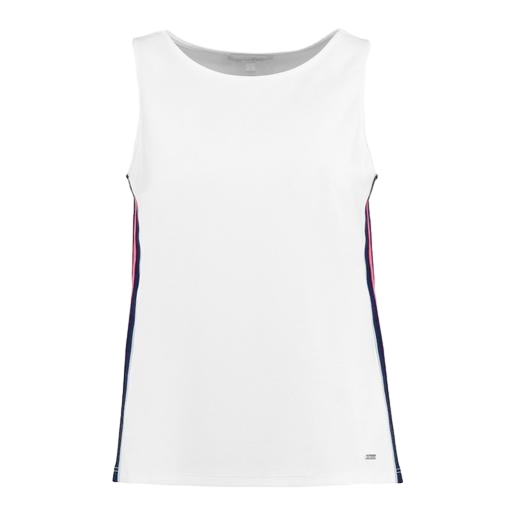
white court central tank top, white court slam breathe tennis tank top, white sports top, white background